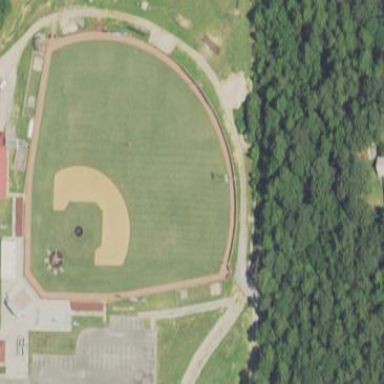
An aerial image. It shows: Baseball pitch for leisure and sports activities.